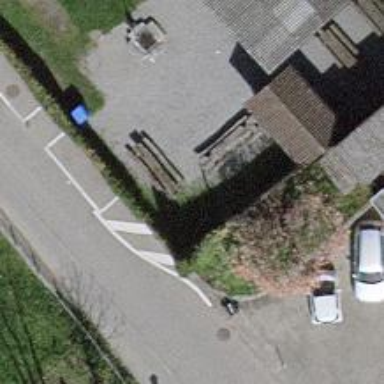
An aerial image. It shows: Picnic table located in leisure land area.